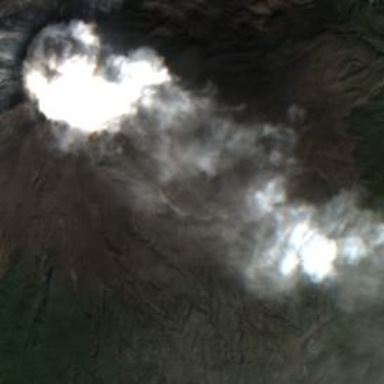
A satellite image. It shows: Majestic volcano in its natural splendor.